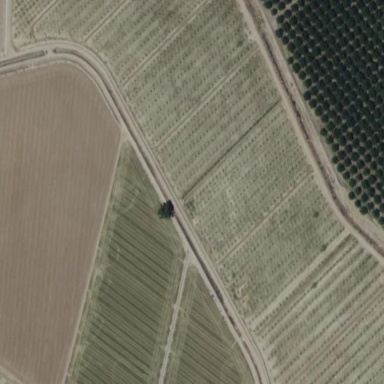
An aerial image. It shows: Orchard.